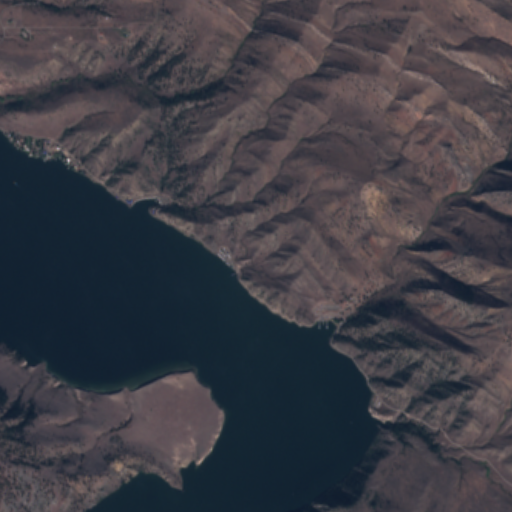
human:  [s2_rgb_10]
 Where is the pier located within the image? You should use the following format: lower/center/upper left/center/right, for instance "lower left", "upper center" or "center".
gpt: The pier is located in the center of the image.
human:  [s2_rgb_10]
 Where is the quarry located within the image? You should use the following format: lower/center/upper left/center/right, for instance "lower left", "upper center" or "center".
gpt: There is no quarry in the image.